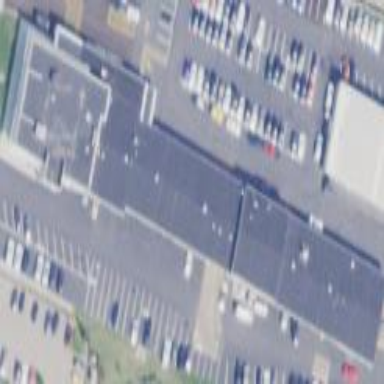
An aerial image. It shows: Building that houses car shop.